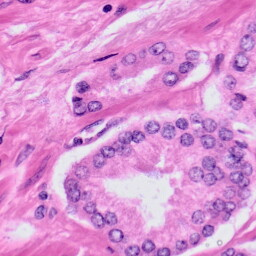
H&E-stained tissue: Prostate